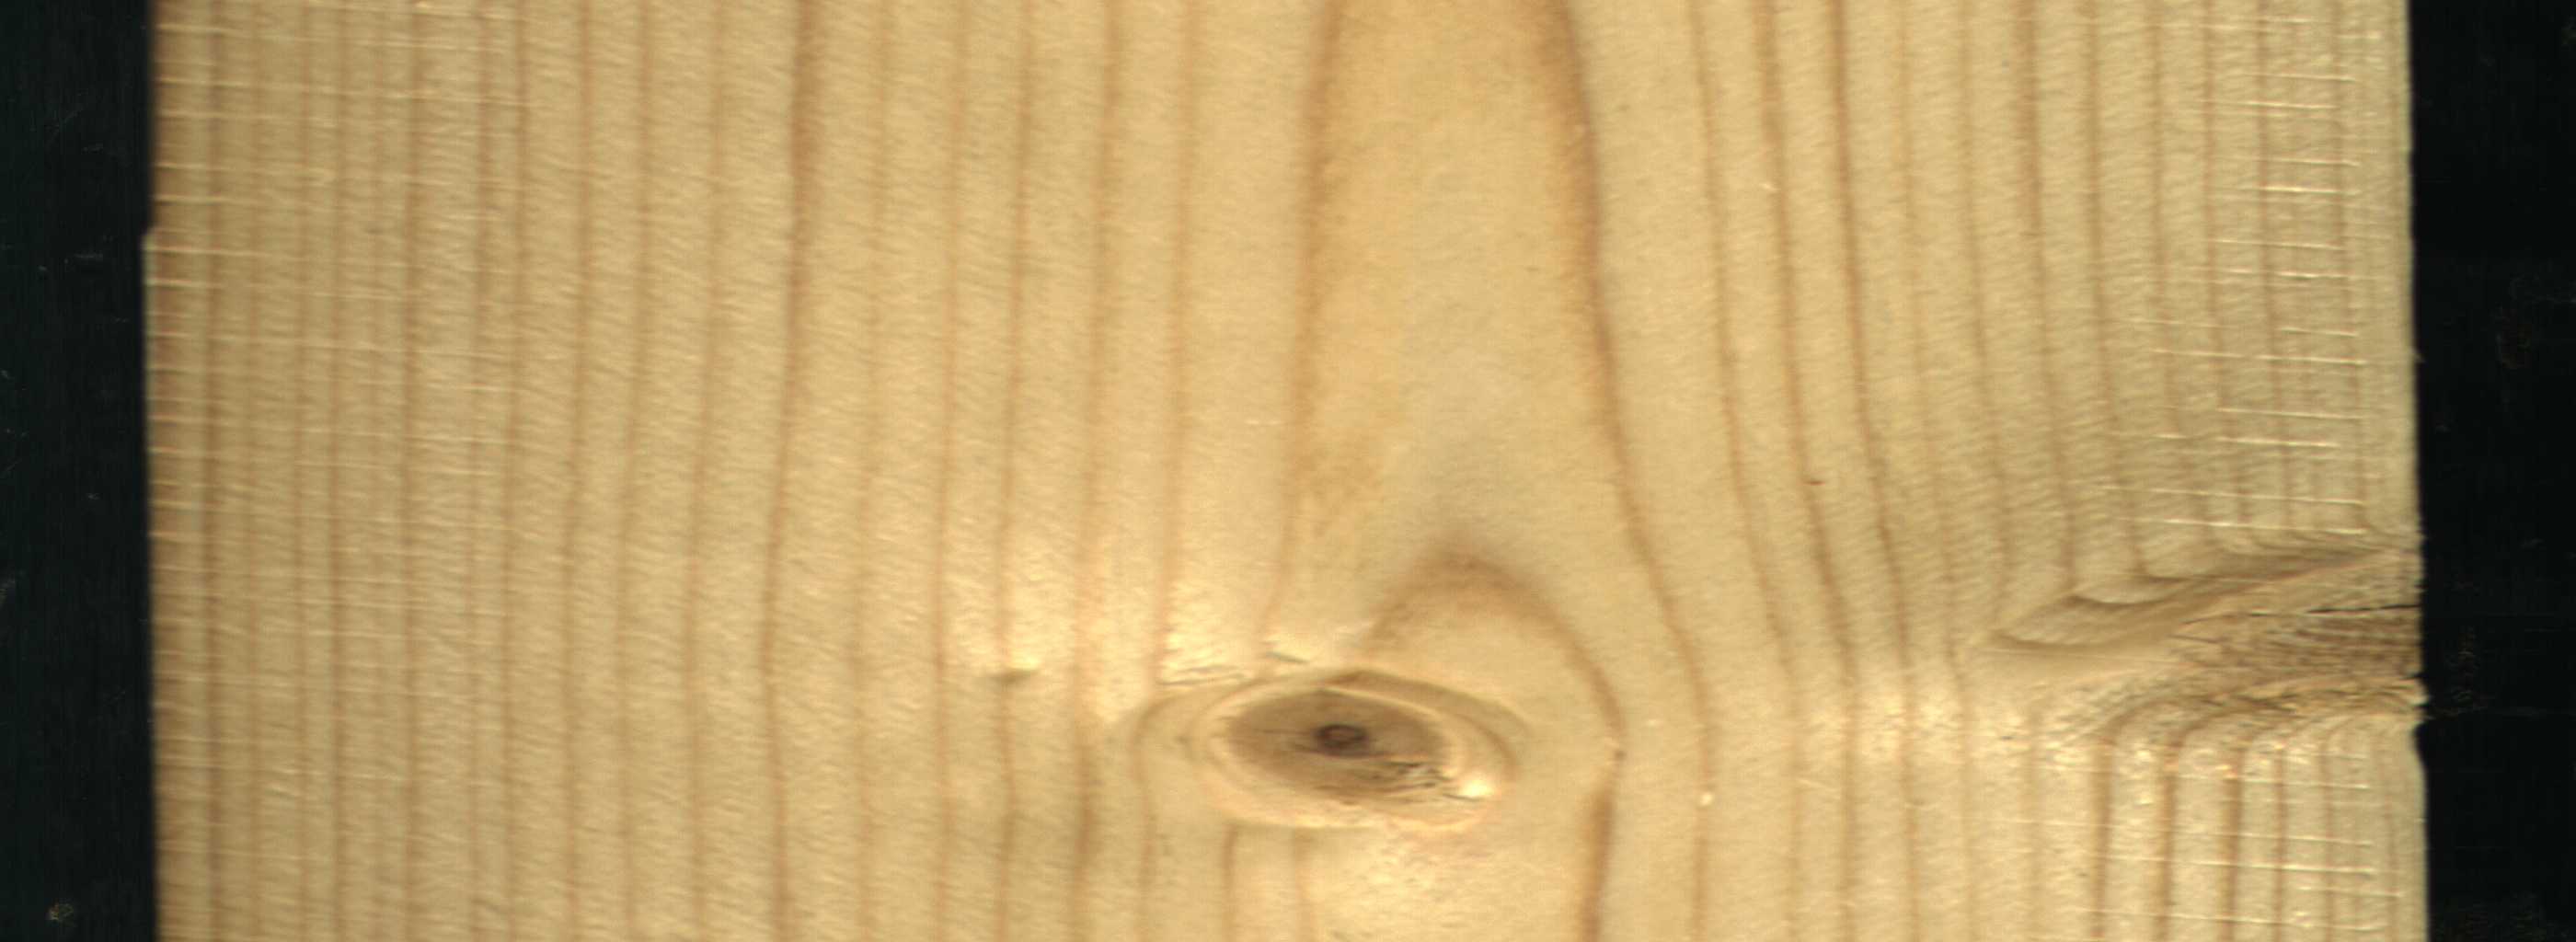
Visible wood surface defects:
Live_Knot
Live_Knot